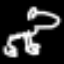
Label: frog